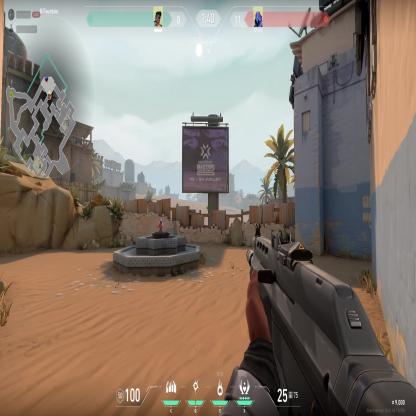
Label: enemy